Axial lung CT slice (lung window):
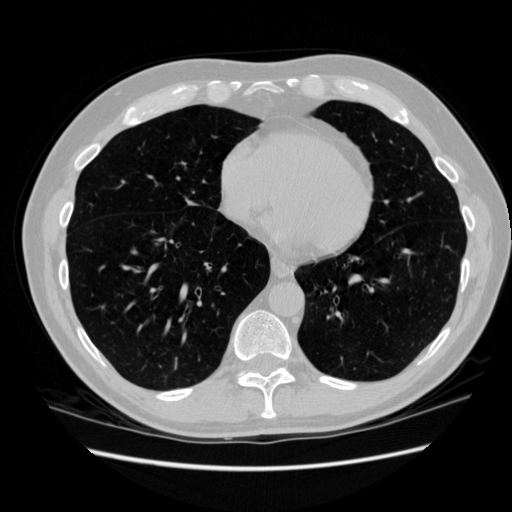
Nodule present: no